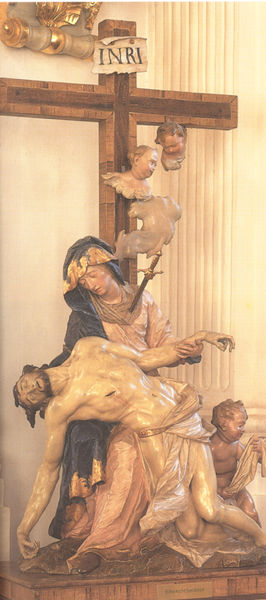
Titel: Pietà
Künstler: Franz Ignaz Günther
Standort: Weyarn, ehemalige Augustiner-Chorherren-Klosterkirche (EU - D - Bayern)
Schlagwörter: blau, ausschnitt, marmor, tuch, sockel, engel, putte, skulptur, blue, column, religious, sword, white, gold, hair, nose, inschrift, pink, foto, kreuz, schwert, wood, sad, kreuzabnahme, pieta, angels, head, death, child, herz, beard, cross, sculpture, dead, crucifixion, virgin, cherubs, madonna, arms, jesus, religion, legs, christ, crucifix, baby, inri, christian, maria, madona, deposition, mary, altar, christianity, son, angle, painted, crucifiction, crucify, knife, blood, catholic, wound, virgin mary, stab, lamentation, rold, alter, tears, alterpiece, maddona, mesiah, crucifition, magdolna